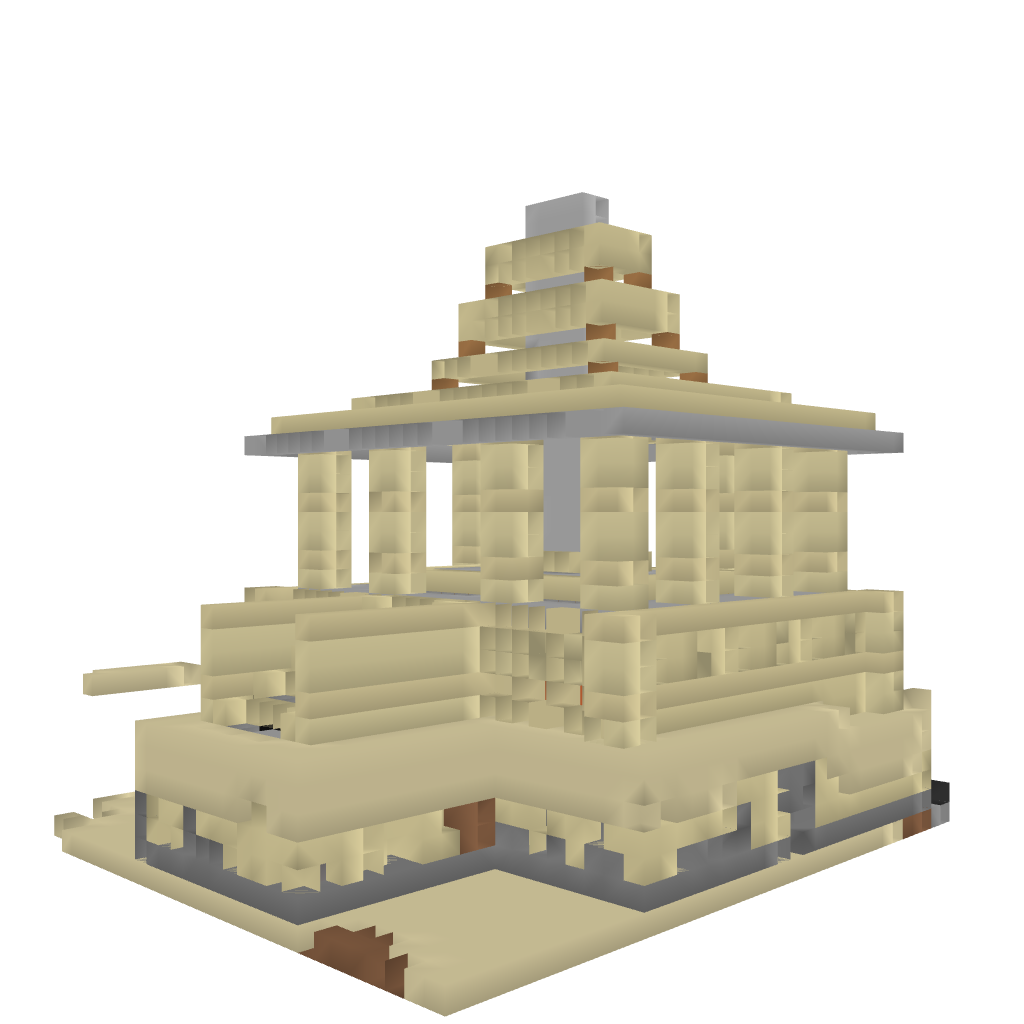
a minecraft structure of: weird arena pagoda thingymajiggy with a secret stair